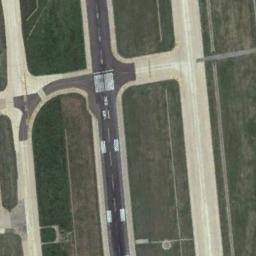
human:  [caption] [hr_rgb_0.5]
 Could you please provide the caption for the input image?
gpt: The runway is surrounded by grass .

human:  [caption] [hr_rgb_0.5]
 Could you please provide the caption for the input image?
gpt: The runway has several touchdown zone markings and aiming point markings and the designation marking is 16R .

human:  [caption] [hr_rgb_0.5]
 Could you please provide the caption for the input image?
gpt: There are green lawns next to the three connected runways, And there are white short and thick signs on the runway .

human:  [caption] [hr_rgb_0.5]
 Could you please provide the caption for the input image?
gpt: The runway is on the grass next to the bare land .

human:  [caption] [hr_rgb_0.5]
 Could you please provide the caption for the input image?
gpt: There are some green meadows beside the runway .